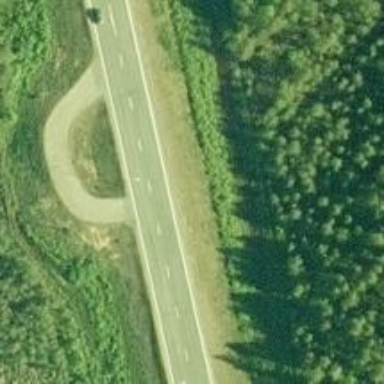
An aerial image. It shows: Asphalt motorway categorized as trunk road.